Question:
How can I prevent this overlapping from occurring without reducing the font size? Here is my XML:
'''
<?xml version="1.0" encoding="utf-8"?>
<RelativeLayout xmlns:android="http://schemas.android.com/apk/res/android"
android:layout_width="fill_parent"
android:layout_height="fill_parent">
<TextView
android:id="@+id/nameText"
android:layout_height="wrap_content"
android:layout_alignParentLeft="true"
android:text="Symbol"
android:textStyle="bold"
android:textSize="24sp"
android:layout_width="100dp"
android:textColor="#4871A8"
android:paddingTop="2dip"
android:paddingLeft="5dip"
android:paddingBottom="1dip"/>
<TextView
android:id="@+id/changeText"
android:layout_width="wrap_content"
android:layout_height="wrap_content"
android:layout_alignParentRight="true"
android:gravity="right"
android:textSize="18sp"
android:paddingTop="9dip"
android:paddingRight="5dip"
android:paddingBottom="1dip" android:text="13.07(+43.08%)" android:paddingLeft="5dip"/>
<ImageView android:layout_toLeftOf="@+id/changeText" android:layout_width="wrap_content" android:layout_height="fill_parent" android:id="@+id/verticalDivider" android:background="@drawable/stocks_selected_gradient"></ImageView><TextView
android:id="@+id/priceText"
android:layout_width="wrap_content"
android:layout_height="wrap_content"
android:layout_toLeftOf="@+id/changeText"
android:gravity="right"
android:textStyle="bold"
android:textSize="24sp"
android:textColor="#4871A8"
android:paddingTop="2dip"
android:paddingBottom="1dip"
android:paddingRight="25dip" android:text="15000"/>
</RelativeLayout>
'''
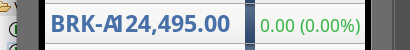
Answer: In your second 'TextView', change 'android:layout_alignParentRight="true"' to
'''
android:layout_toRightOf="@+id/nameText"
'''